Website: lowes
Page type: store-pickup
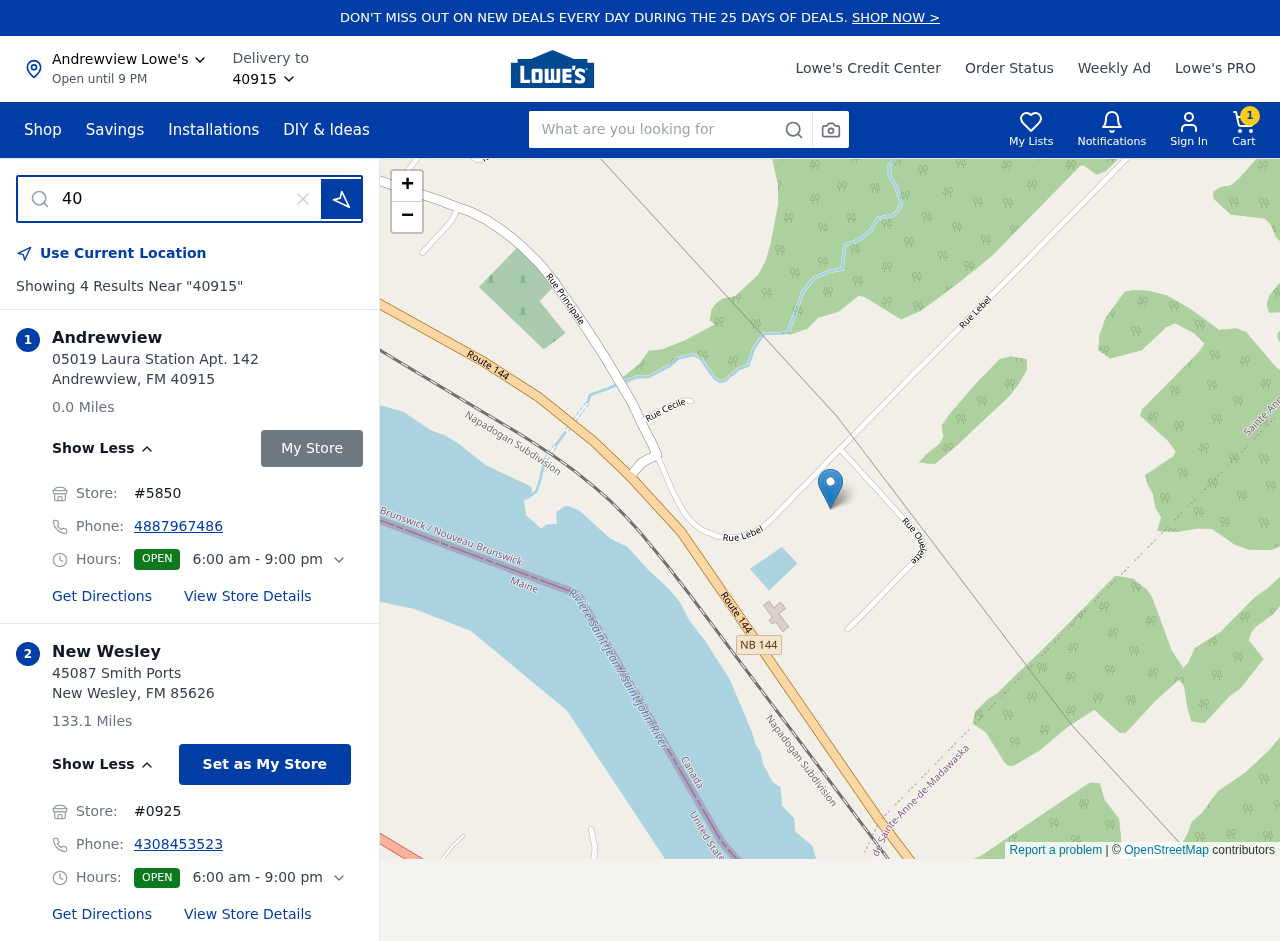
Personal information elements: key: PII_CITY
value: Andrewview
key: PII_CITY2
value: New Wesley
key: PII_LOCATION1_STREET
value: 05019 Laura Station Apt. 142
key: PII_LOCATION2_POSTCODE
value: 85626
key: PII_LOCATION2_STREET
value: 45087 Smith Ports
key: PII_PHONE
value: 4887967486
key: PII_PHONE_ALT
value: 4308453523
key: PII_POSTCODE
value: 40915
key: PII_STATE_ABBR
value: FM
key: PII_POSTCODE3
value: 40915
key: PII_POSTCODE_FULL
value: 40915
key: PII_POSTCODE_NUMERIC
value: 40915
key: PII_STATE_ABBR2
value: FM
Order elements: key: ORDER_NUM_ITEMS
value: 1
Search elements: key: HEADER_SEARCH
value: What are you looking for
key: SEARCH_STORE_LOCATION
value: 40915